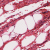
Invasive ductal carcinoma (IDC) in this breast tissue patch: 0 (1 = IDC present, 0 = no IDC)